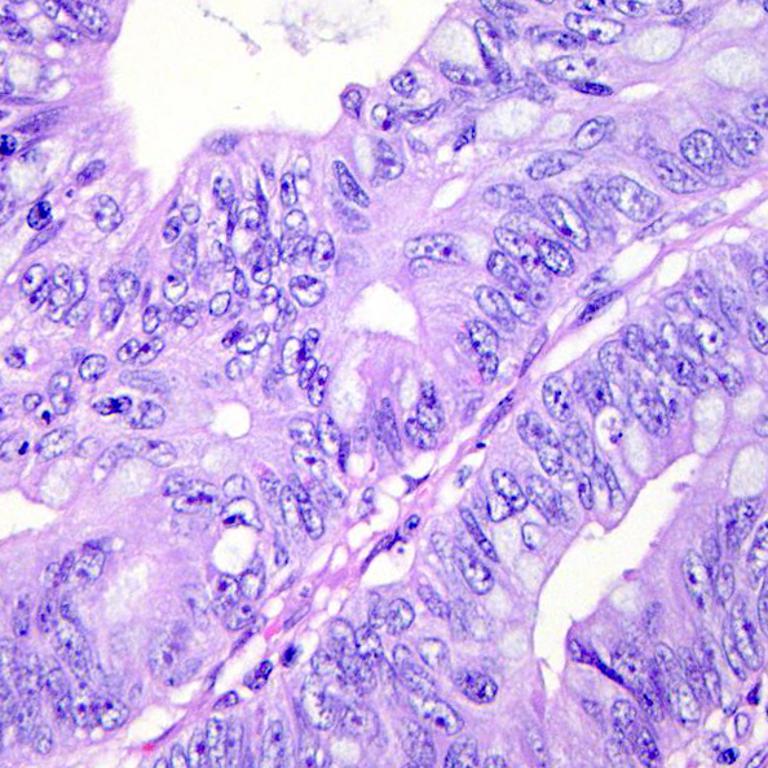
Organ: colon
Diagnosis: adenocarcinomas